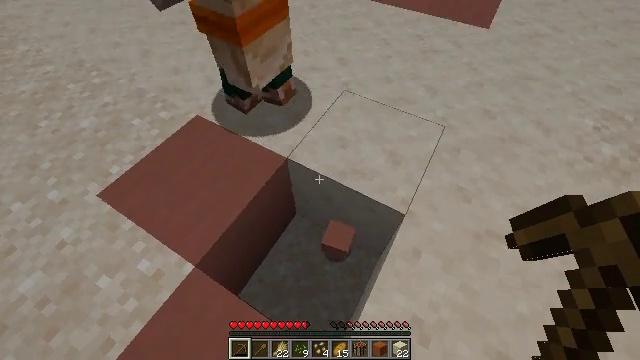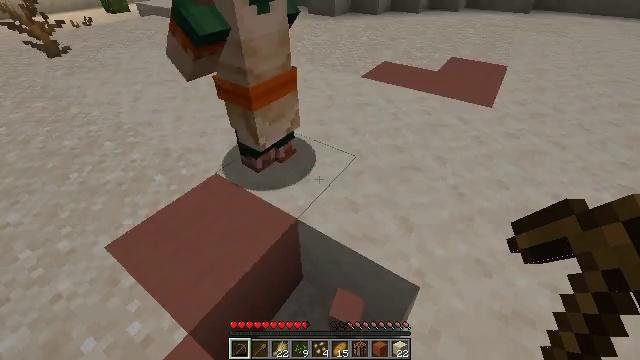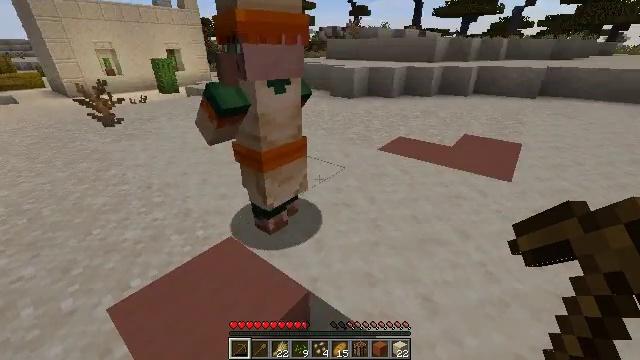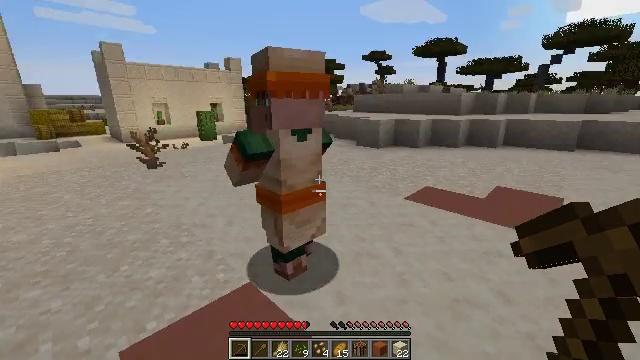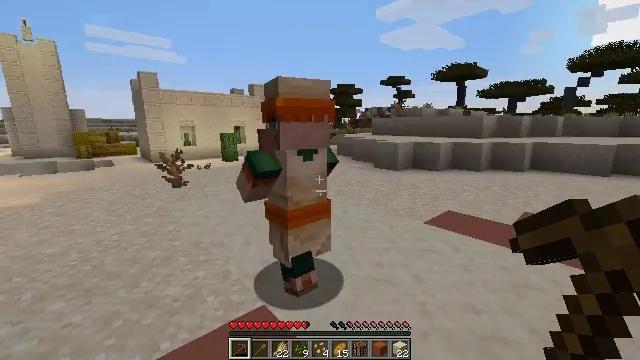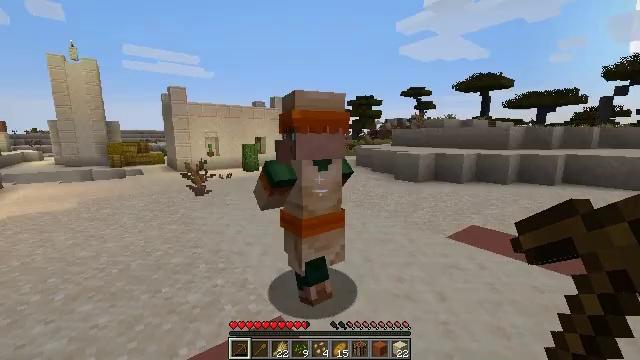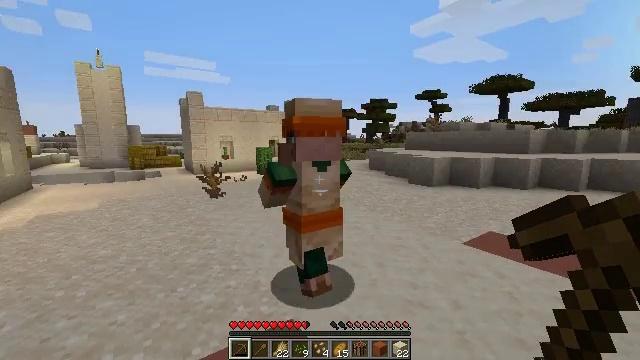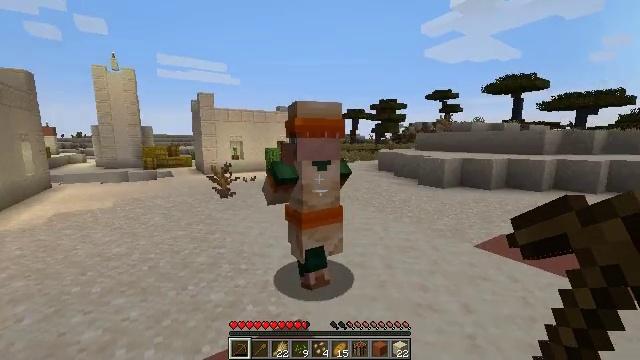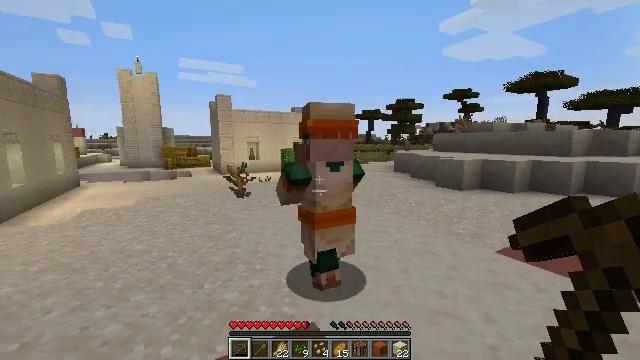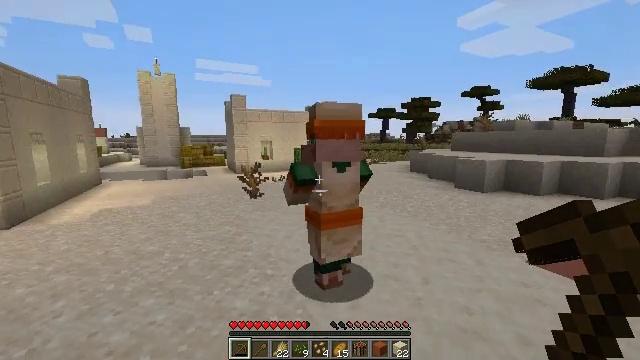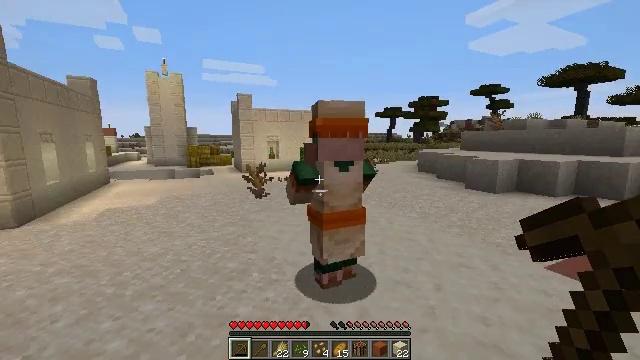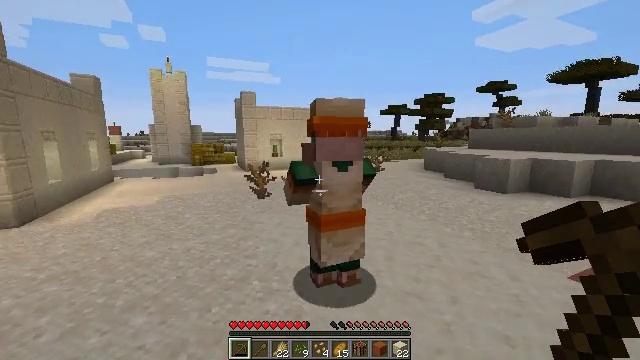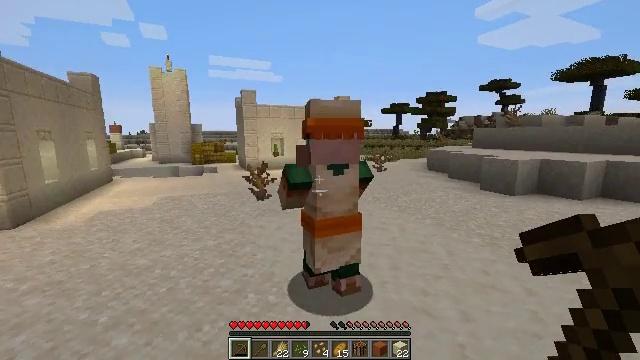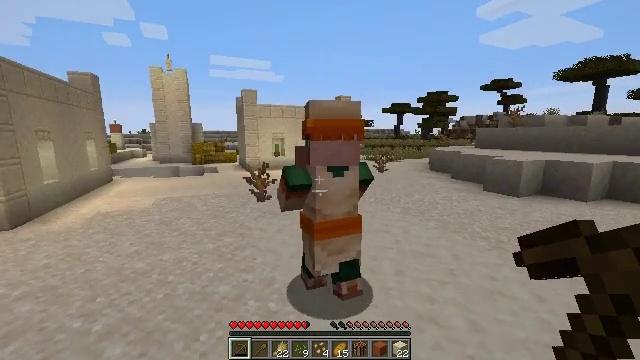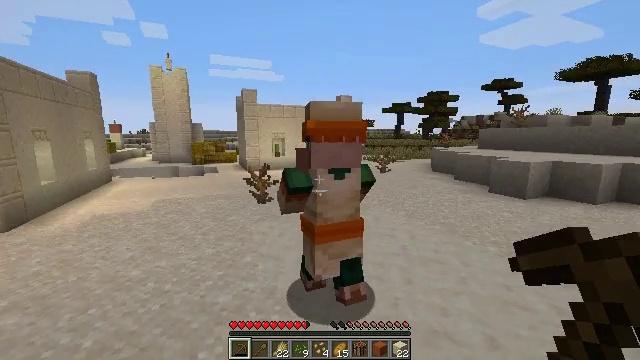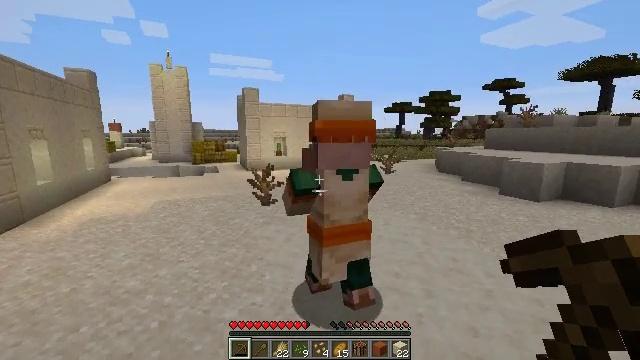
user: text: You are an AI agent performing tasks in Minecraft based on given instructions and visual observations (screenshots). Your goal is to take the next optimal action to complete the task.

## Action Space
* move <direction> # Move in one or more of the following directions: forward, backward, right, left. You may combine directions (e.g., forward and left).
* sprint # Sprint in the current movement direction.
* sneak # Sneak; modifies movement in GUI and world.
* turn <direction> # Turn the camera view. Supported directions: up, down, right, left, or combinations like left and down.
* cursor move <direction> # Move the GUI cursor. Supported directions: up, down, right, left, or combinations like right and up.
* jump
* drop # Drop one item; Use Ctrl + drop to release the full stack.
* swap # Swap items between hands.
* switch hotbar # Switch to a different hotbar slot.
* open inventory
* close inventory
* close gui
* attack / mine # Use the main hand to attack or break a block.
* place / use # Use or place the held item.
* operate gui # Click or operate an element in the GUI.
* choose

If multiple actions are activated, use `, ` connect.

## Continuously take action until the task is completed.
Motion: motion action
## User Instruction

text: Recycle the cut sandstone for building.
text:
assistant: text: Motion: turn left and up
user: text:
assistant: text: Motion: turn left and up
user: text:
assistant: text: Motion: turn left and up
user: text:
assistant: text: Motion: turn left and up
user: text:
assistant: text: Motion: turn left and up
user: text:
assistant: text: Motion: turn left
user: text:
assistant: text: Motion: turn left
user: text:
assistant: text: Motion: move forward, turn left
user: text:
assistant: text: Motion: move forward, turn left
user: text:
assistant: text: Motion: move forward, turn left
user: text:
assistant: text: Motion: move forward
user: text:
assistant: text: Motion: move forward
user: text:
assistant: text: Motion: move forward and move left
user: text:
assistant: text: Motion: move forward and move left
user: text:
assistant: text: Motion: move forward and move left
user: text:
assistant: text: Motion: move forward and move left
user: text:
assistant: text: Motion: move forward and move left
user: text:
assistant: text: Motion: move forward and move left
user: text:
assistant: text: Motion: move forward and move left
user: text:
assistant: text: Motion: move forward
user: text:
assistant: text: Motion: move forward
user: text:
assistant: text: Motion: move forward
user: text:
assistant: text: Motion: move forward
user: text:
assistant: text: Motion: move forward
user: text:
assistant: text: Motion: move forward, turn right and down
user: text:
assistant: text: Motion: move forward, turn right
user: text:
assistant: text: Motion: move forward, turn right
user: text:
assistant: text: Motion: move forward
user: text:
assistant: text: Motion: move forward
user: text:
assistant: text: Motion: move forward